Question: When AdobeUXImageEditorViewController is launched, the text color of rightBarButtonItem "Done" is always blue, please check the attached image.
How can I change the text color to white?
Please check the following code of how did I try to set the color.
'''
editorViewController = AdobeUXImageEditorViewController(image: image)
editorViewController!.delegate = self
presentViewController(editorViewController!, animated: true) {
[weak self] in
guard let strongSelf = self else {return}
strongSelf.editorViewController!.navigationItem.rightBarButtonItem!.tintColor = UIColor.whiteColor()
}
'''

Best Regards,
Haibin
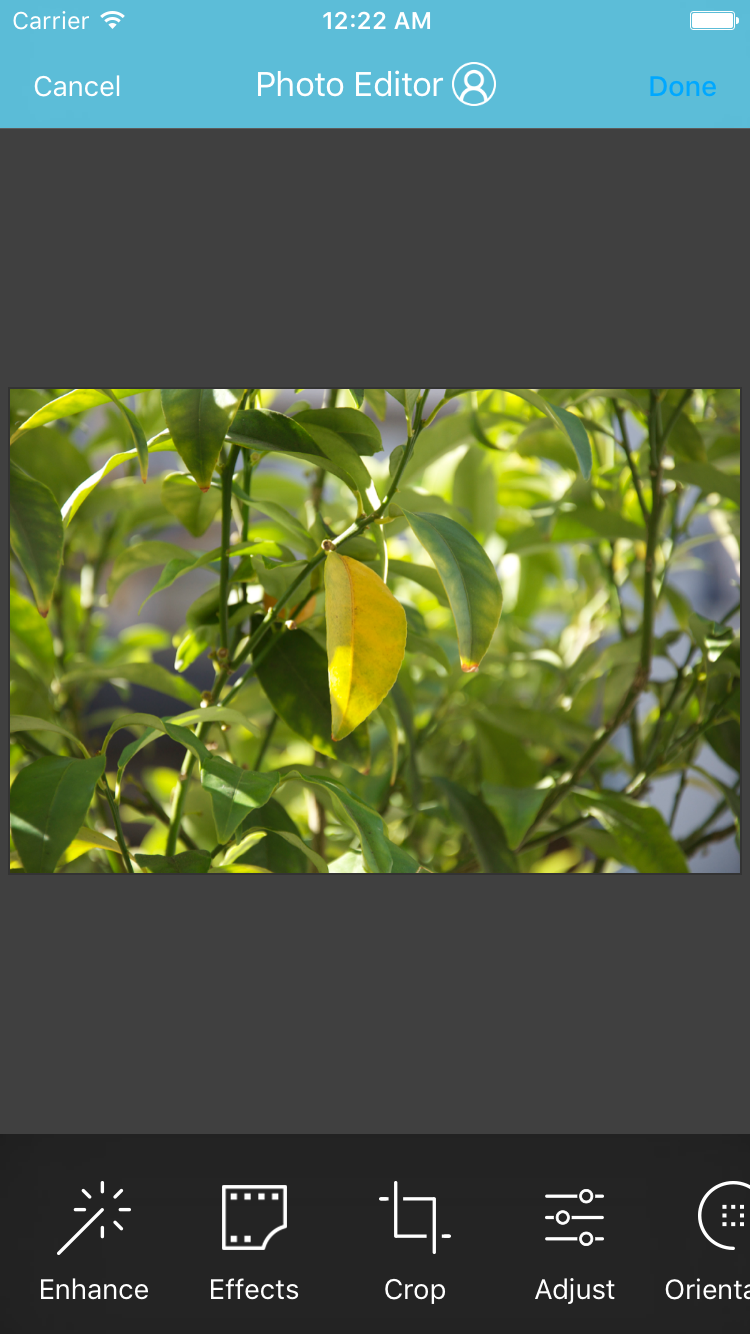
Answer: I have found the solution, the color of image SDK can be customized by ImageSDKCostomizer, this is an application on MAC which is released together with image SDK.
<URL>